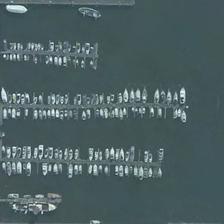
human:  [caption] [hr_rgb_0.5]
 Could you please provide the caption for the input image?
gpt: many boats are in a port near a wharf .

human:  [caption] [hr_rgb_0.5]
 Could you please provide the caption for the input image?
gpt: many boats are in a port near a wharf .

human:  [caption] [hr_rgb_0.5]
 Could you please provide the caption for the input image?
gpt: many boats are in a port near a wharf .

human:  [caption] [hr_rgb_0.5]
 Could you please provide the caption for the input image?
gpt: many boats are in a port near a wharf .

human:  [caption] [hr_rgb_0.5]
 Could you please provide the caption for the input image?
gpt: many boats are in a port near a wharf .